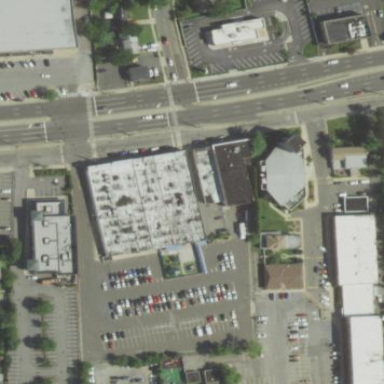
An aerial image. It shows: Retail building that serves as mall.